Interaction volume radius: 5 \u00c5
Interaction volume height: 15 \u00c5
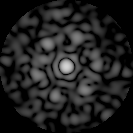
Disorder parameter: 0.764